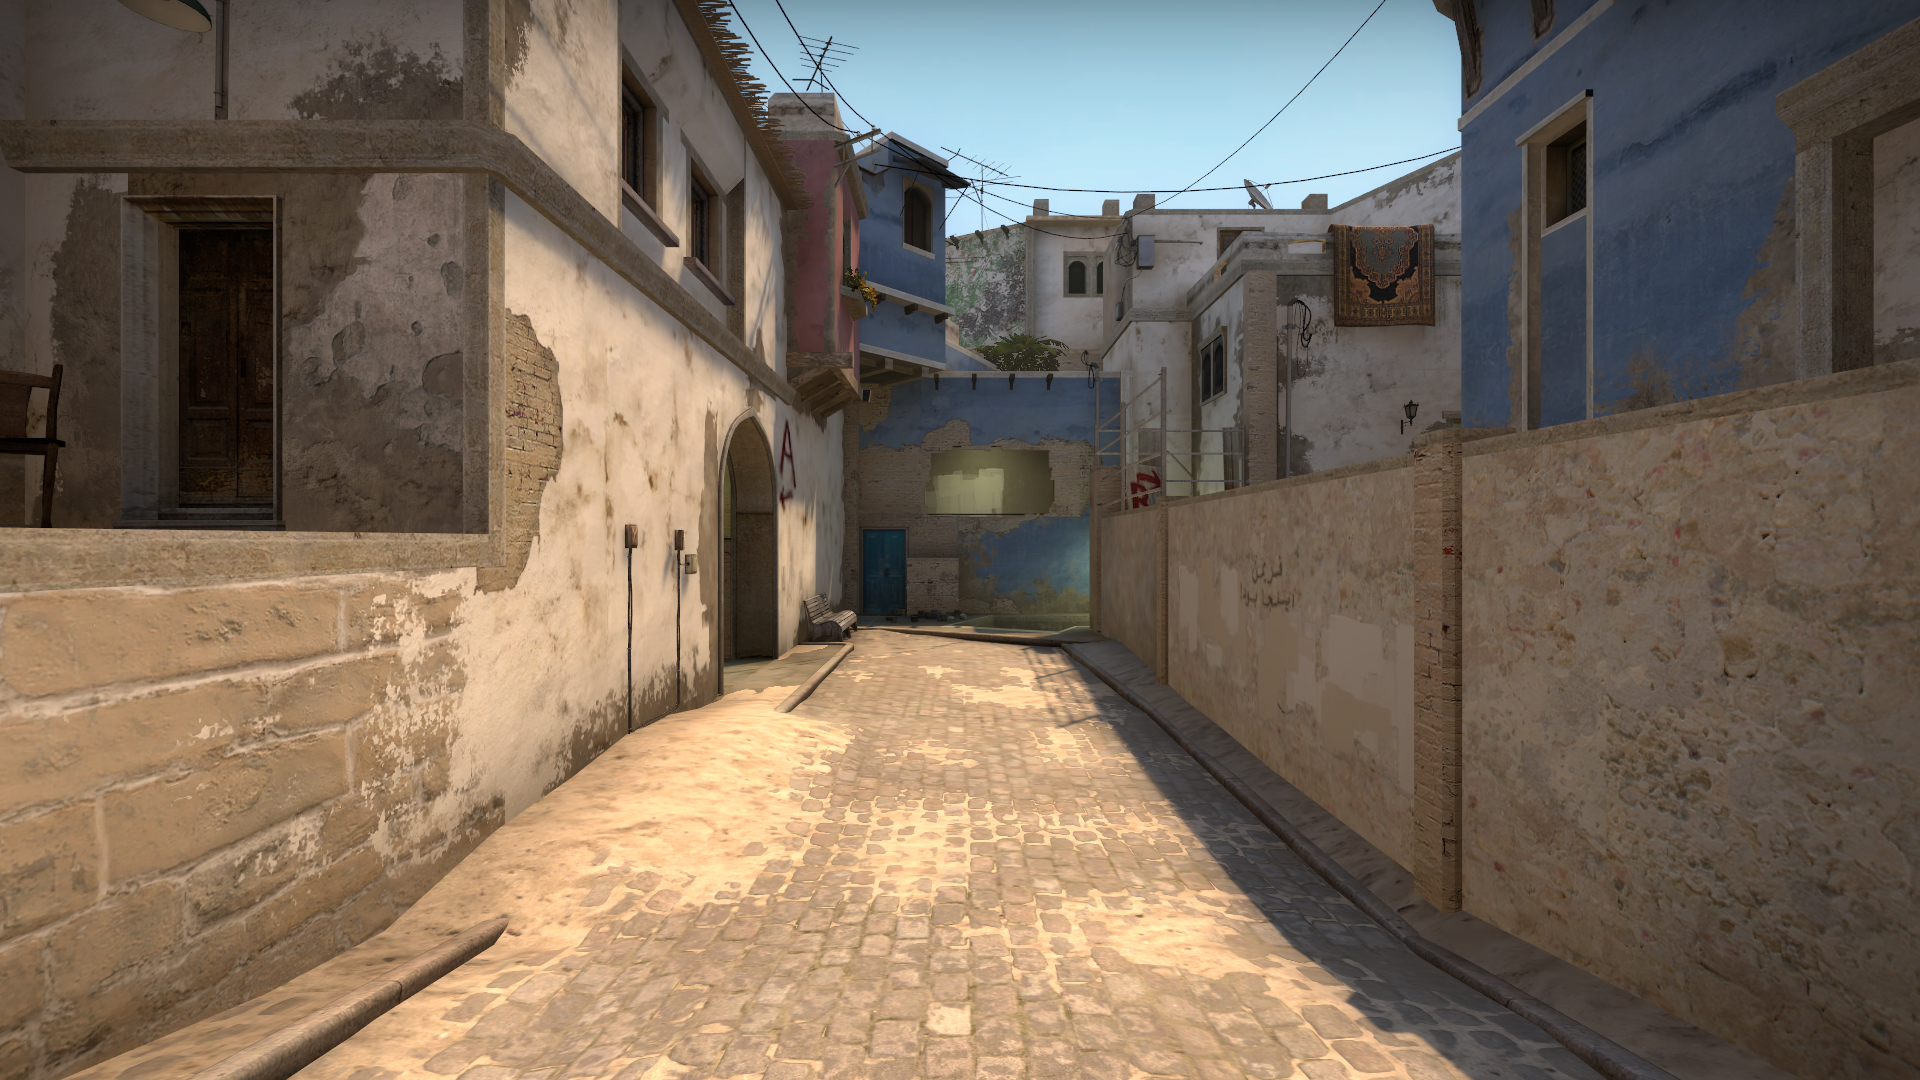
Map: de_mirage